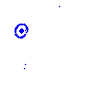
Particle: pion